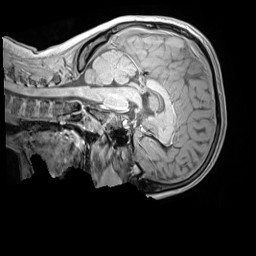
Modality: MP2RAGE
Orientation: sagittal
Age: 10
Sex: male
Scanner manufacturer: siemens
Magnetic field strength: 3 T
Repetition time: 4 s
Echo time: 0.00303 s